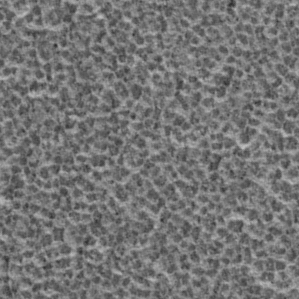
Label: frost